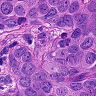
Metastatic tissue present: yes